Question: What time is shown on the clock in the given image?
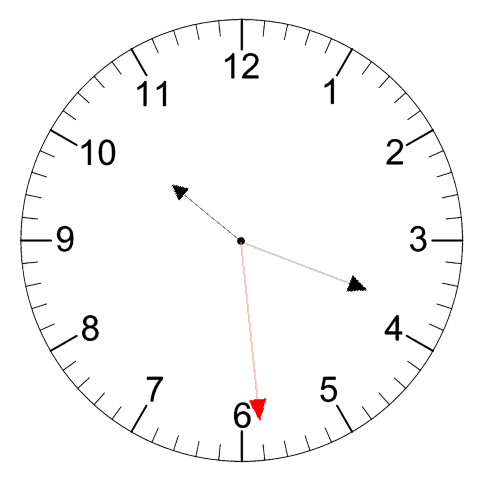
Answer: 10:18:29